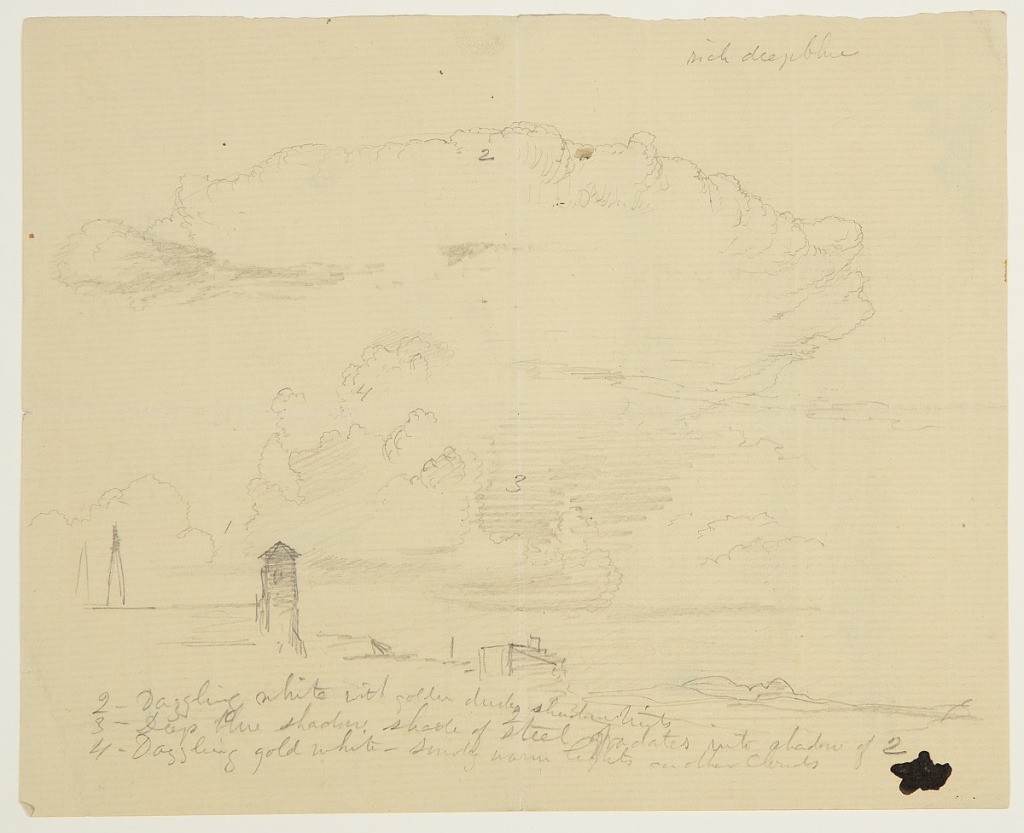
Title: Thunderhead above Buildings, Hudson, New York
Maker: Frederic Edwin Church, American, 1826–1900
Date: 1868–70
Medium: Graphite on tan laid paper
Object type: Drawing
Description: Atmosphere and architecture sketch showing a view of a towering thunderhead above a mountainous landscape with buildings--likely on or near the artist's property in Hudson, New York. An immense, billowing column of a cloud that widens at its top (a thunderhead) dominates the composition at center, and has several other billowing, vaporous forms at its base. In the foreground at left, the tops of multiple buildings are loosely sketched. In the background, a group of bulging mountains are visible at right. A dark blotch of ink is visible at lower right.

Verso: Architecture and atmosphere sketch showing views of early building plans for Olana and billowing clouds in Hudson, New York. At right, two architectural plans are stacked atop each other: above, an imagined elevation of Olana shows it with a tower and a pointed roof; below, a floor plan that roughly resembles an equal-armed or square cross is visible around other rectangular forms. At left and oriented to the left is a view an immense, billowing cloud bank below a dark sky. Finally, at upper left, an early imagined view of Olana is included. It is notably missing its primary belltower.